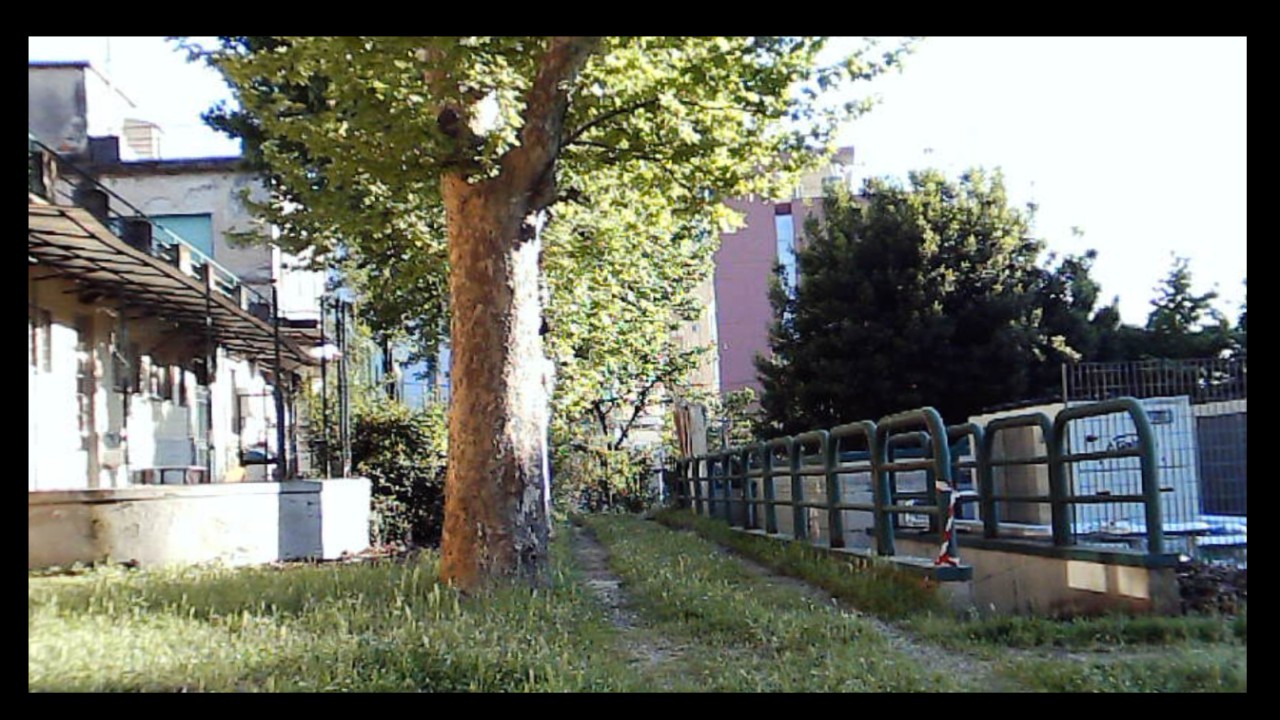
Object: DarwinFPV cineape20